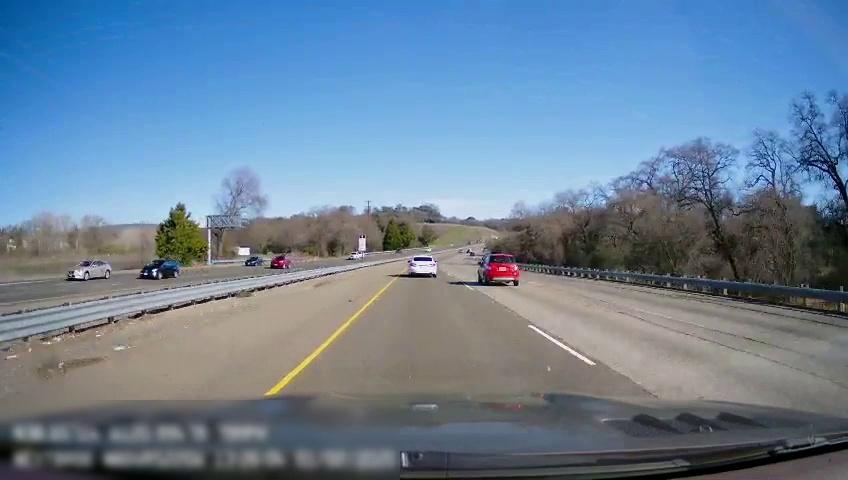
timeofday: Day
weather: Sunny
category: Drivable Space
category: Drivable Space
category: Vehicles | Car
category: Vehicles | Car
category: Vehicles | Car
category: Vehicles | Car
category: Vehicles | Car
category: Vehicles | Car
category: Vehicles | SUV
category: Lanes | Current Lane
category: Lanes | Current Lane
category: Traffic | Signs